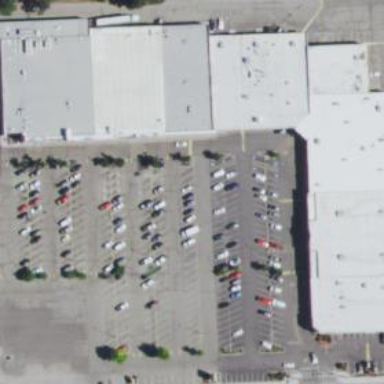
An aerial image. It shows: Retail area.